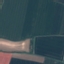
Land use / land cover class: AnnualCrop